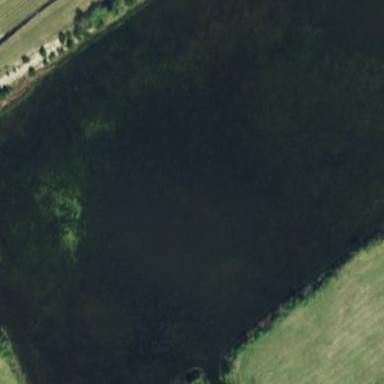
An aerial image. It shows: Reservoir.